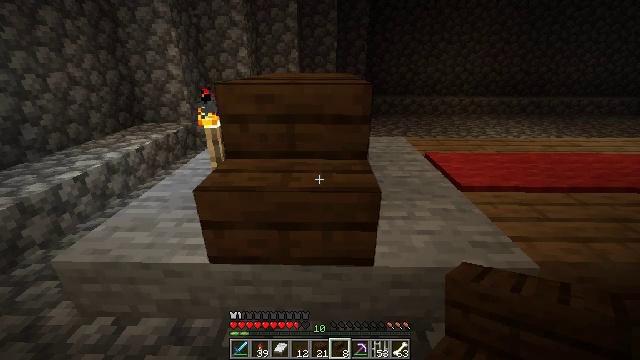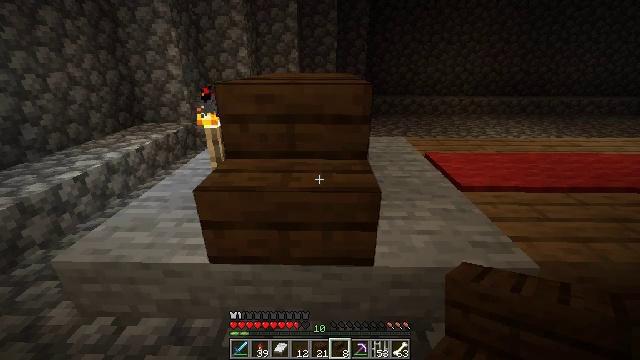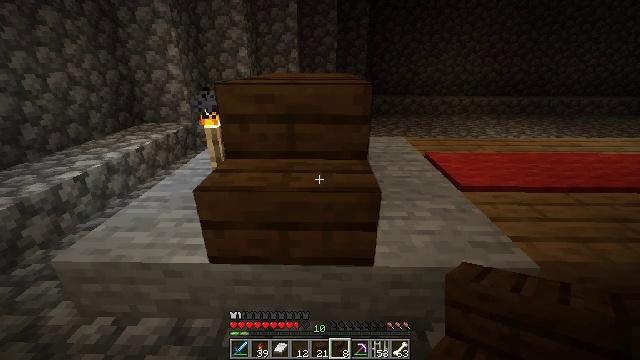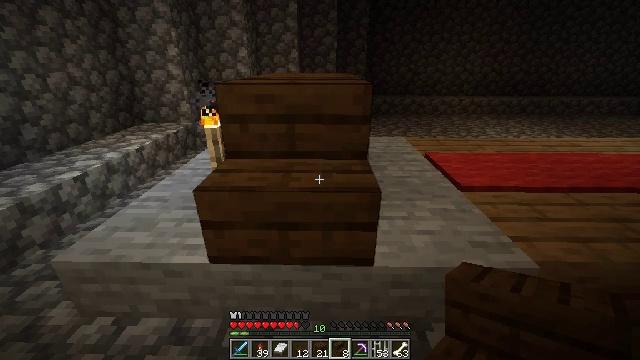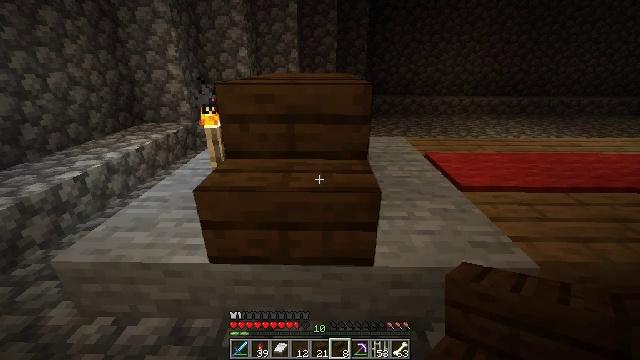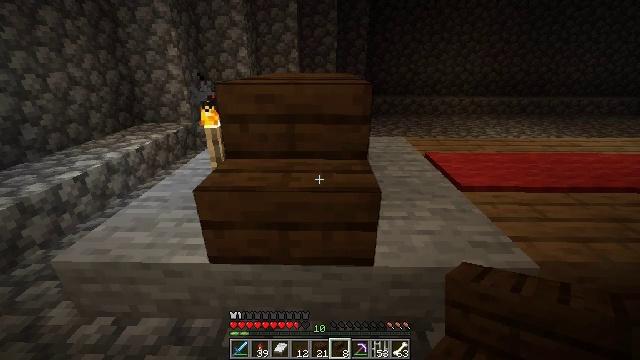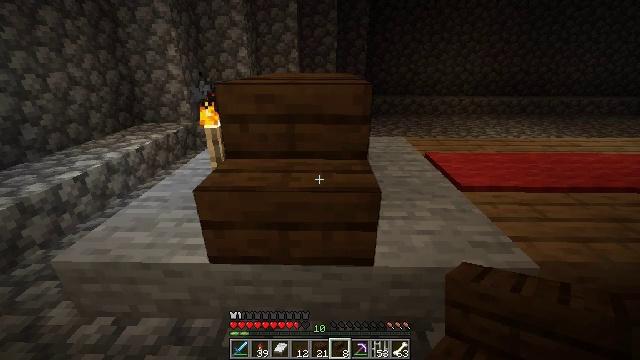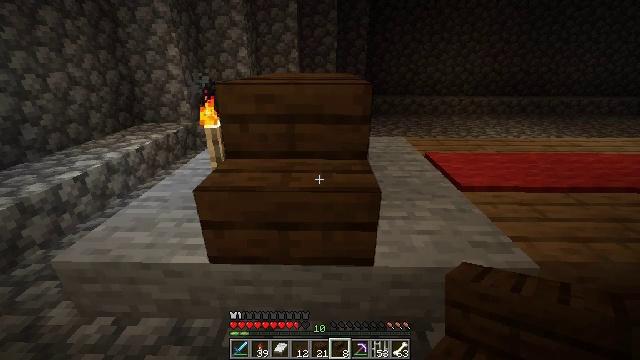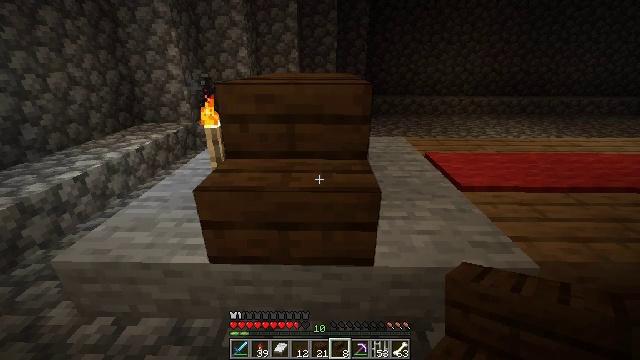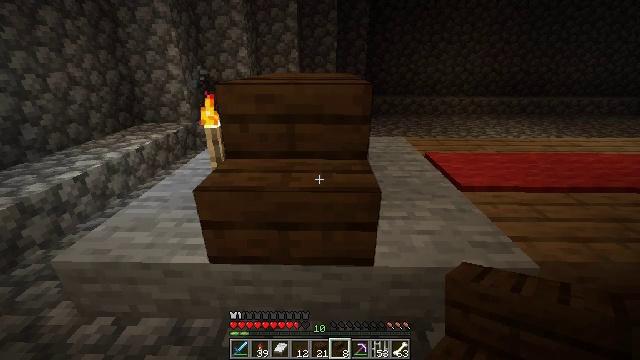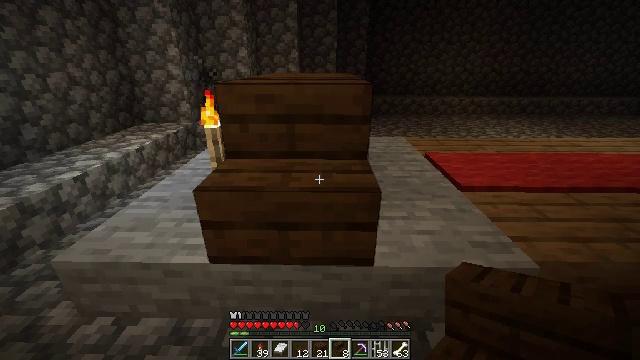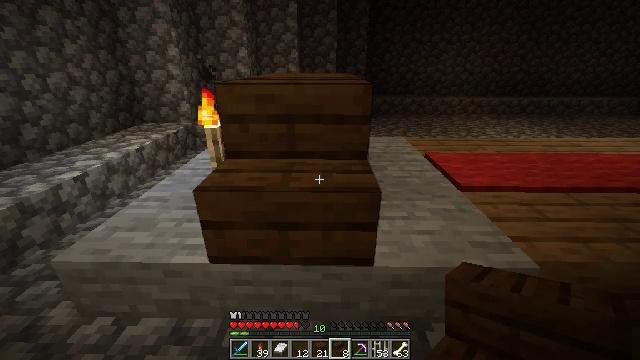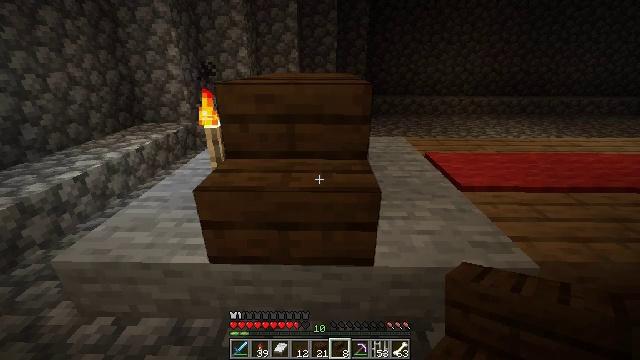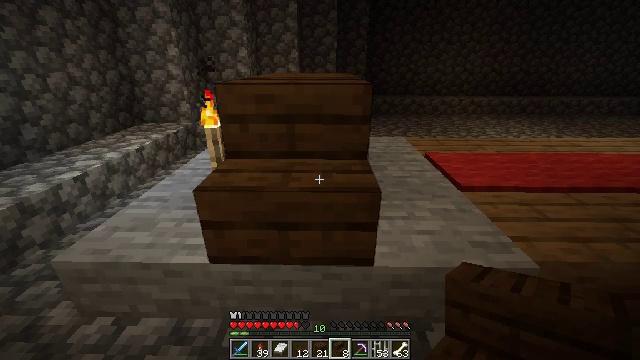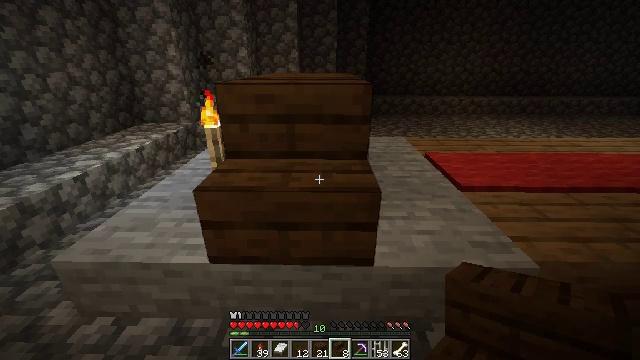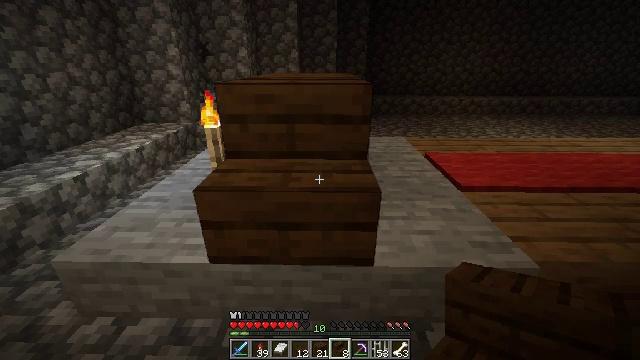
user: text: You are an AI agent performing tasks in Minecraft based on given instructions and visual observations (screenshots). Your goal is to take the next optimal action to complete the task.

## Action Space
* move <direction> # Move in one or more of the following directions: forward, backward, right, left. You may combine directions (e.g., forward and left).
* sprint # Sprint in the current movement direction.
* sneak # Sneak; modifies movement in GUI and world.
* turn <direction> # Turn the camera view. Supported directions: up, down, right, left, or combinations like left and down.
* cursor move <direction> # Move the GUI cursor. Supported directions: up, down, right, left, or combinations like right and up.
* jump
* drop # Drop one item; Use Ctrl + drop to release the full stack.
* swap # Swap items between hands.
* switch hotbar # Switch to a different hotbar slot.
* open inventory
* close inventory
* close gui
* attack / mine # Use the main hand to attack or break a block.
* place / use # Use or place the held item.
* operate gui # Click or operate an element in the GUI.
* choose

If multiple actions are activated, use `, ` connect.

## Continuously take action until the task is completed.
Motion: motion action
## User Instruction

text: Collect dark oak planks from a structure.
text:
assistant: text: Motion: no_op
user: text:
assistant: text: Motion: no_op
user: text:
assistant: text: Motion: no_op
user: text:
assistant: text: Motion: no_op
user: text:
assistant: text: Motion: no_op
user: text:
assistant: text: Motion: no_op
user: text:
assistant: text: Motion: no_op
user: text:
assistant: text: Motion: no_op
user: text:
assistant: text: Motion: no_op
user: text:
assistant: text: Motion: no_op
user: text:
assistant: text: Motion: no_op
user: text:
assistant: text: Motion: no_op
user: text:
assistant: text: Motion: no_op
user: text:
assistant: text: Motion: no_op
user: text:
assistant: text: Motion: no_op
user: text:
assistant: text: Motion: no_op
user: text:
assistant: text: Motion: no_op
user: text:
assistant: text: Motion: no_op
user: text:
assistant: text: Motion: no_op
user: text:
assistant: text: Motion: no_op
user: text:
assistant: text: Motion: no_op
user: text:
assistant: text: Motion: no_op
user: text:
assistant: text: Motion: no_op
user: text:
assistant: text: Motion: no_op
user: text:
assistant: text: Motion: no_op
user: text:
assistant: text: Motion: no_op
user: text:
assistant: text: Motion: no_op
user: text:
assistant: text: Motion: no_op
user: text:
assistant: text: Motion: no_op
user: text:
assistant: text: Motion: no_op